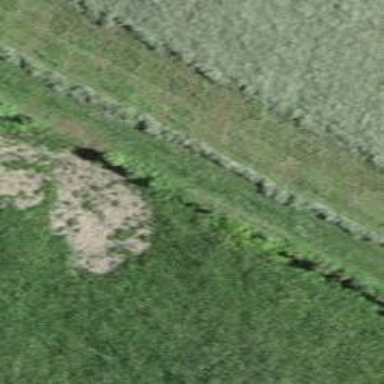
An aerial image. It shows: Hedge barrier.